Field crop: maize
Growth stage: 2
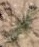
Species: salsola